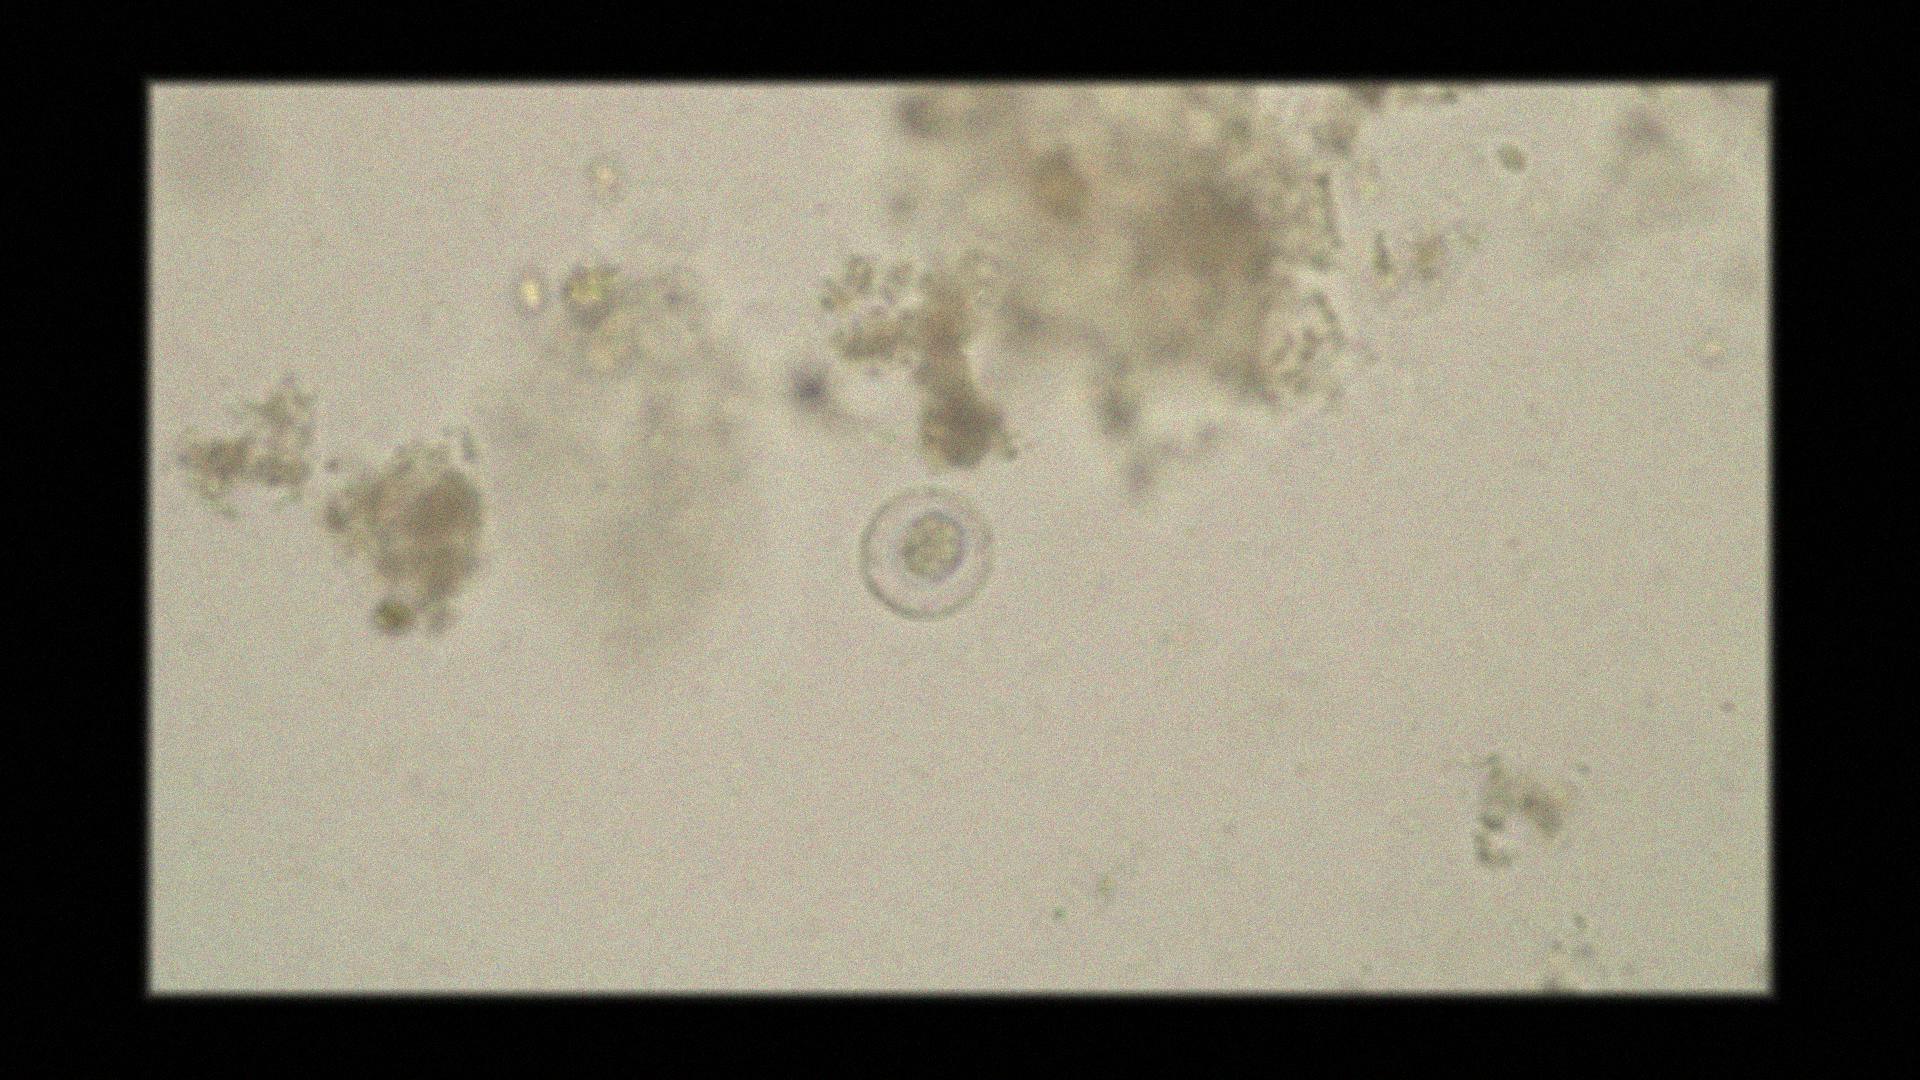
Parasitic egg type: Hymenolepis nana